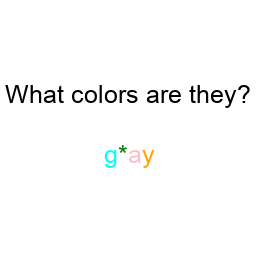
Color: cyan, green, pink, orange
Color name shown: gray
Background color: white
Question text color: black